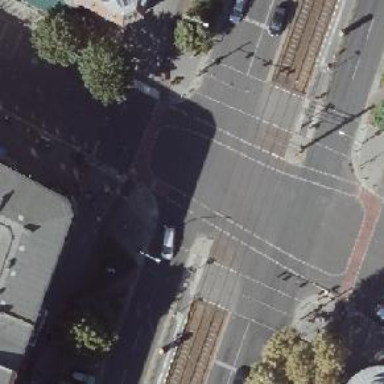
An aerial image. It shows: Road crossing with traffic signals.